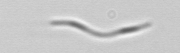
Label: Leptocylindrus